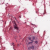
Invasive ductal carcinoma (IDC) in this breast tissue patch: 0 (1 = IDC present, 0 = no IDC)